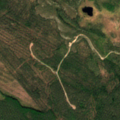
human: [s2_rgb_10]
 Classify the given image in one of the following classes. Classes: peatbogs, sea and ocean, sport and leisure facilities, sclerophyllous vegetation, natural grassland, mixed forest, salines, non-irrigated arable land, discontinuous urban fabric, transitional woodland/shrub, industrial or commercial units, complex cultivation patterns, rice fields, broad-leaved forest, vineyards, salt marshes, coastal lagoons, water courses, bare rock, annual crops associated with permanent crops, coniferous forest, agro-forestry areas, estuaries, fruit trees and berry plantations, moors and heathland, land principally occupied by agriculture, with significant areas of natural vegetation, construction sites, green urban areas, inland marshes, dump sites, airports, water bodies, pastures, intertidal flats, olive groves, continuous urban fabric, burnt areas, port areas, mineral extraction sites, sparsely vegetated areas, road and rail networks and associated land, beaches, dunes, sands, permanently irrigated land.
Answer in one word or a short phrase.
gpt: coniferous forest, peatbogs